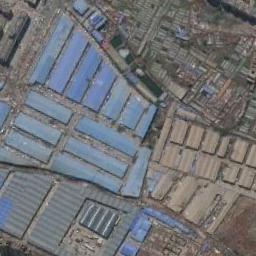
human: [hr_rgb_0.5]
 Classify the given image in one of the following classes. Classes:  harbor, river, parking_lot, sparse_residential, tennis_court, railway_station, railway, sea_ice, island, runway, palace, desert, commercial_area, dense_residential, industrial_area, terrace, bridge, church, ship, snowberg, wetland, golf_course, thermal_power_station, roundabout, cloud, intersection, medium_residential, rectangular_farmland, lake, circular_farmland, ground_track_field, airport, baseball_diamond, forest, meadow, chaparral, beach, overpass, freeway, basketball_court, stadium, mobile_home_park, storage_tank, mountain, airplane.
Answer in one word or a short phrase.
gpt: industrial_area